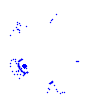
Particle: pion